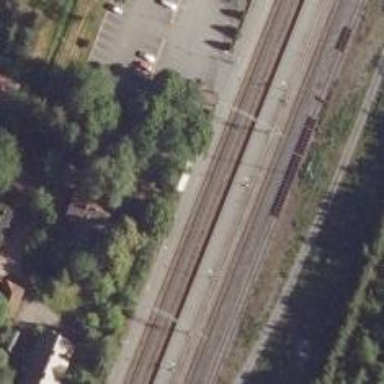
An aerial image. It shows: Platform edge at railway station.